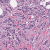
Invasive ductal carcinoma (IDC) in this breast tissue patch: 1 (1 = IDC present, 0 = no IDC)